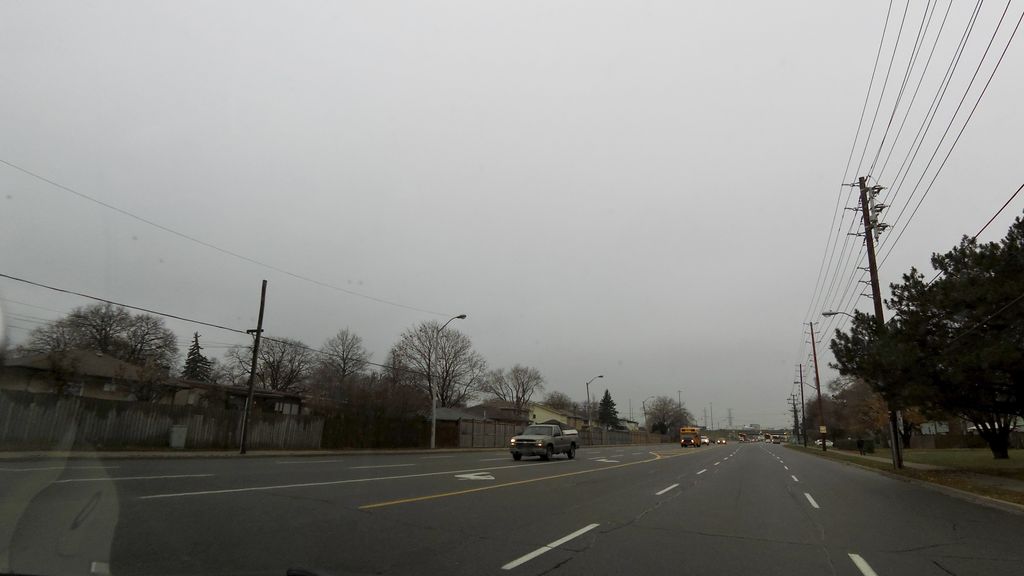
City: toronto